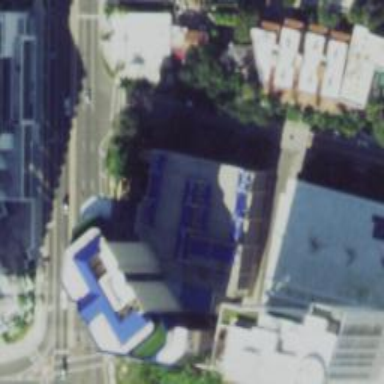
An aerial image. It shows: Office building.